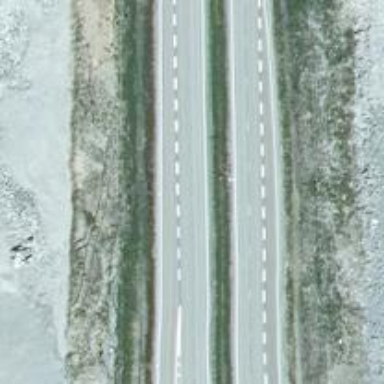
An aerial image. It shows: Asphalt motorway.